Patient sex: M
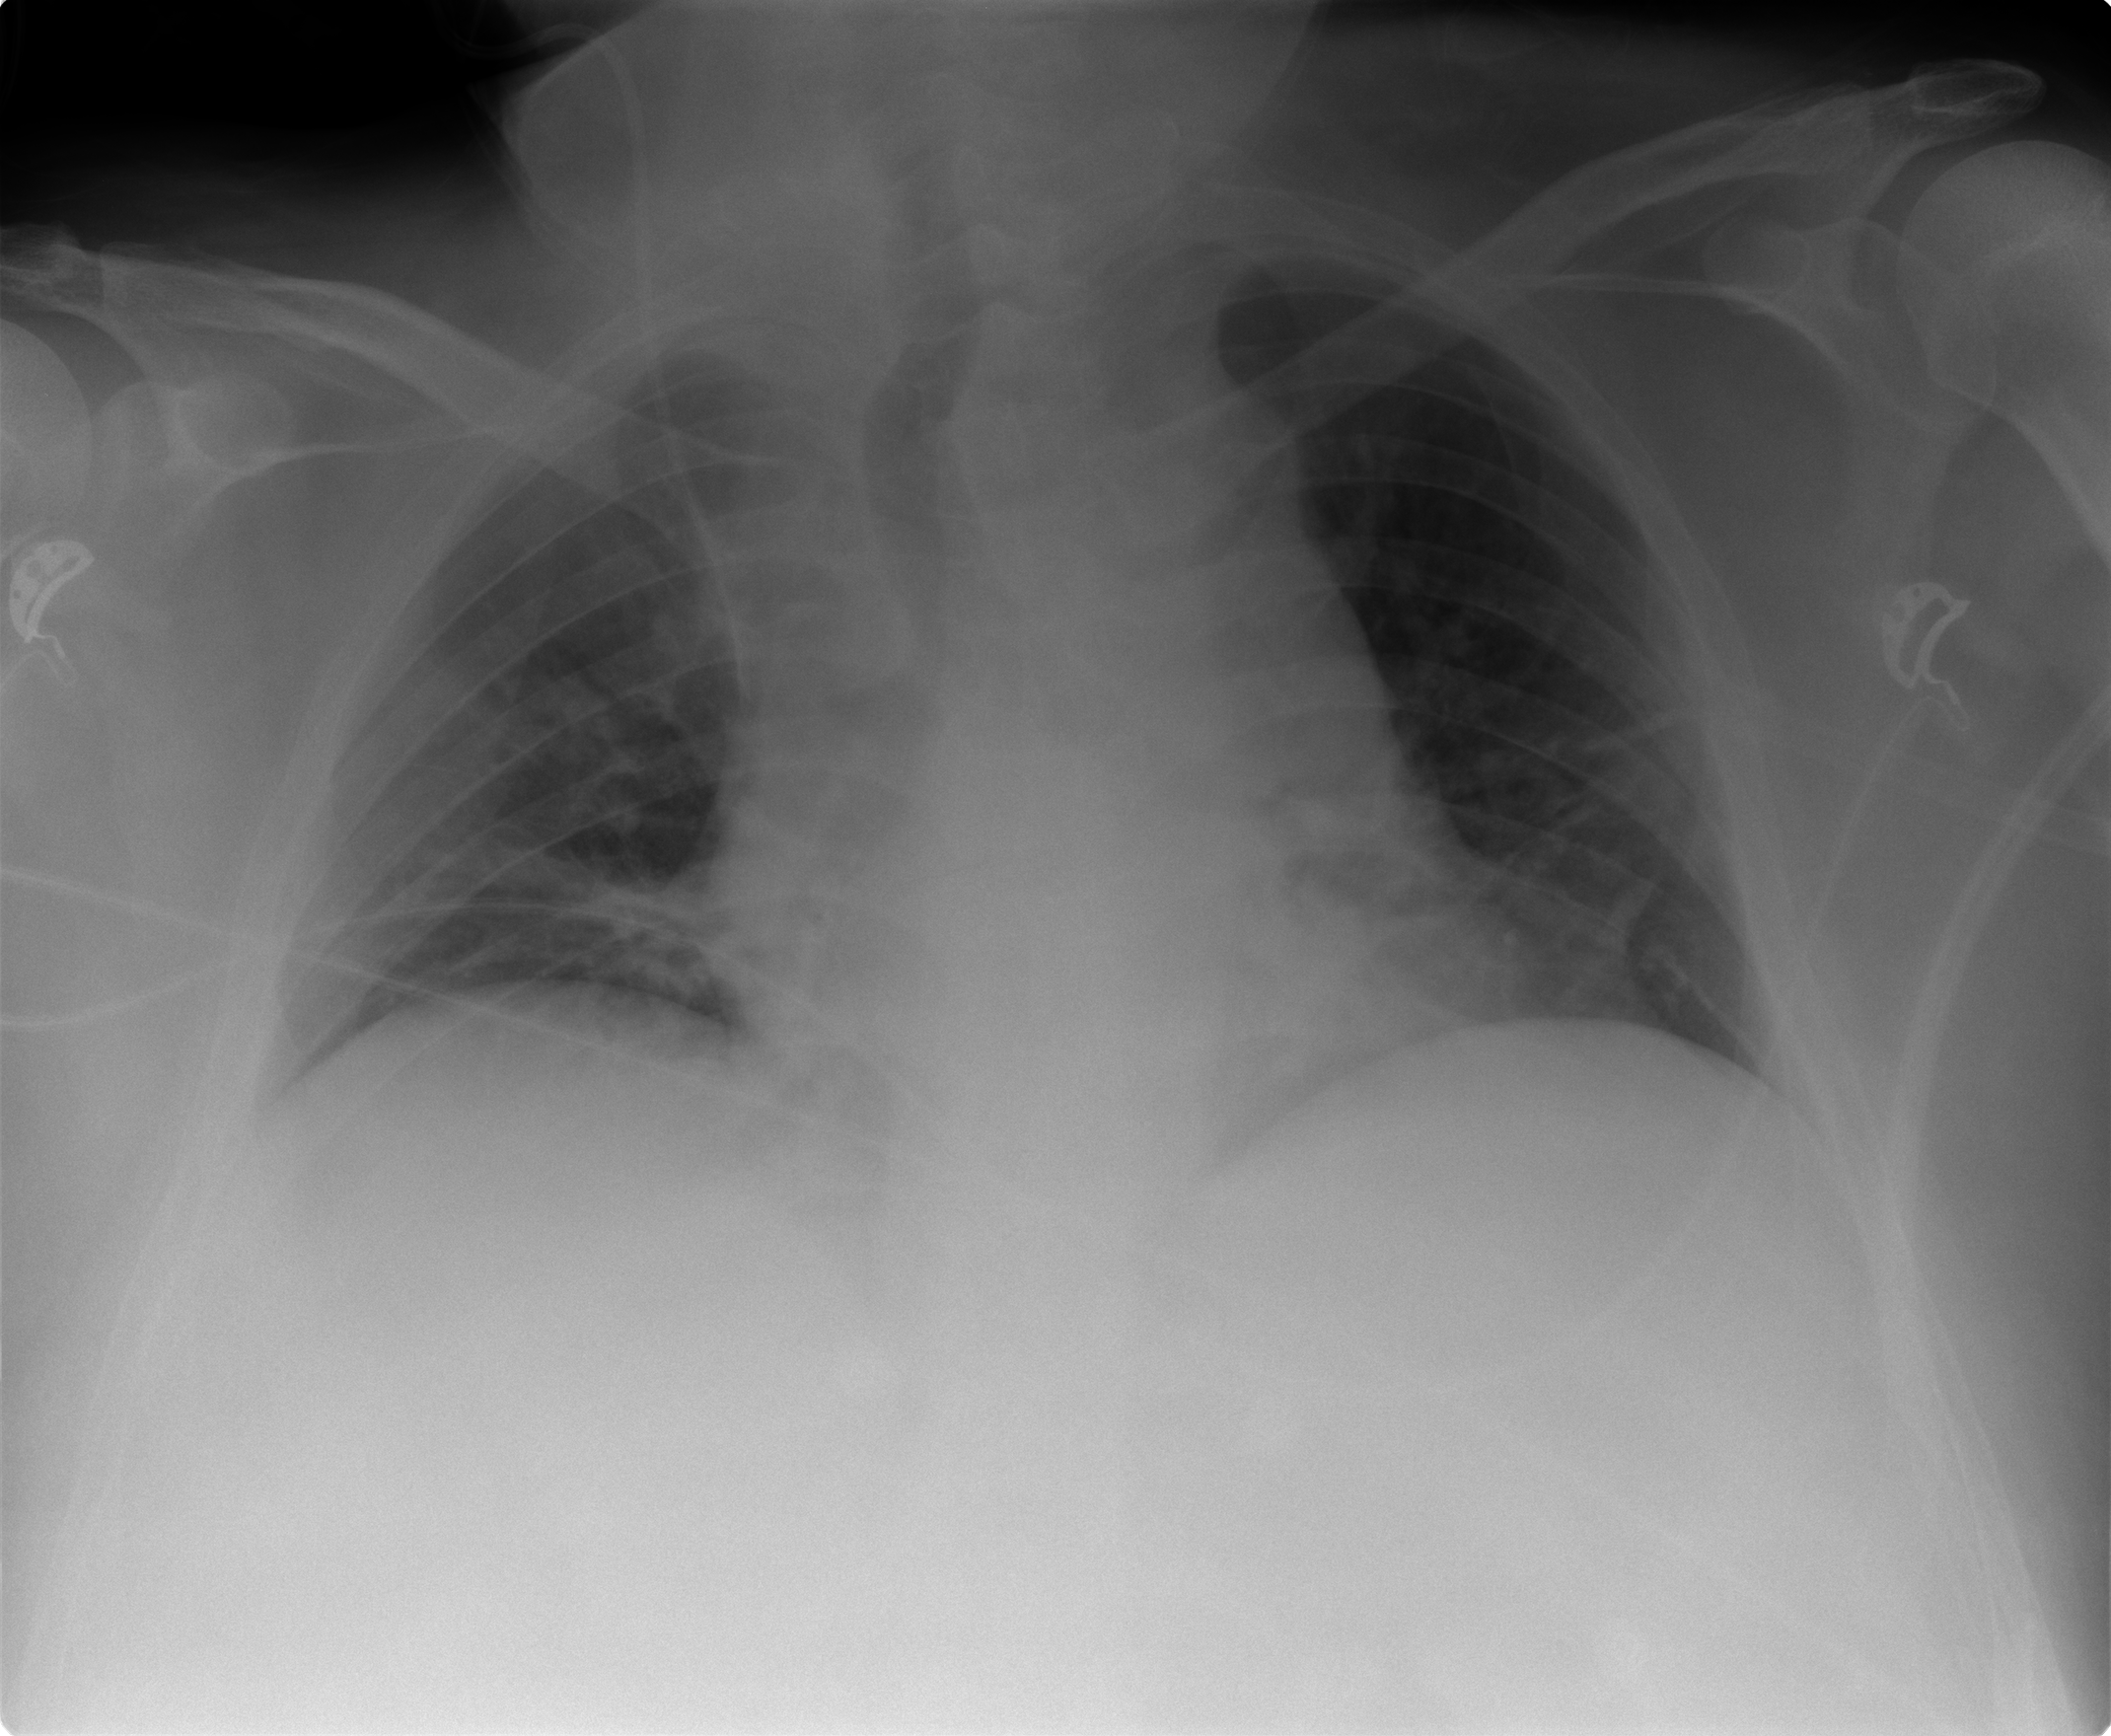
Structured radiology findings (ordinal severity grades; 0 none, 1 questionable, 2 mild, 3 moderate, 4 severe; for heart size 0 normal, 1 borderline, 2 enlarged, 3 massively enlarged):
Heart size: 2
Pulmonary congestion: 1
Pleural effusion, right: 0
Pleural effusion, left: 0
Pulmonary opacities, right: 0
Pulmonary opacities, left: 0
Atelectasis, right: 1
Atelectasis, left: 1